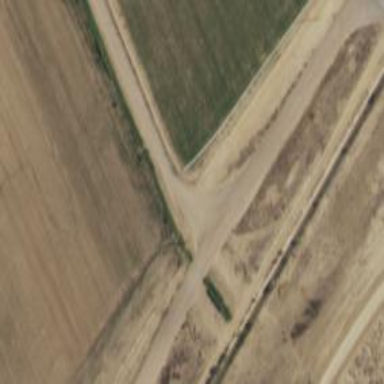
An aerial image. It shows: Unclassified road.